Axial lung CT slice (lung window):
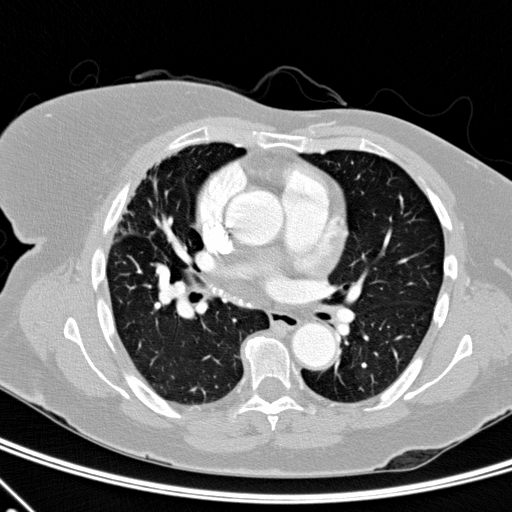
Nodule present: no